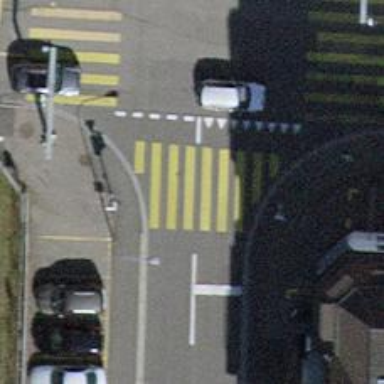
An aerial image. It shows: Road with traffic signals and zebra crossing with traffic signals.